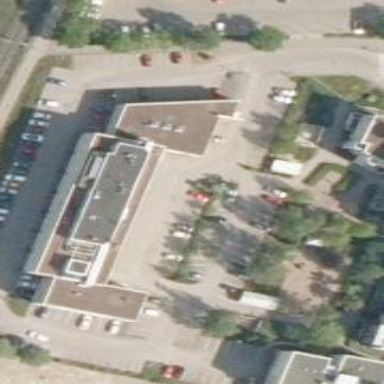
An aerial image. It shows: Office building.